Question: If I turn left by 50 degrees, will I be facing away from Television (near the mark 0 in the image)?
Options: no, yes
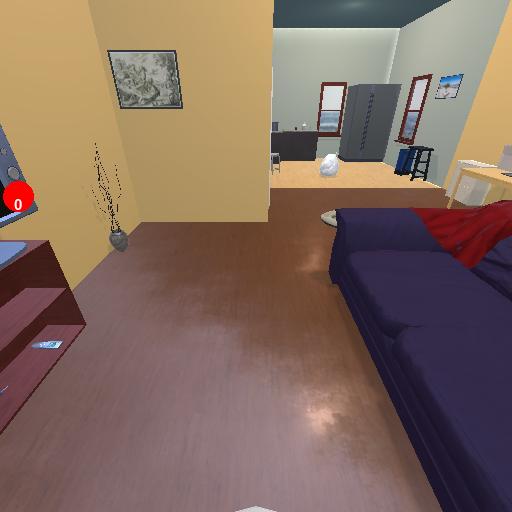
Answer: no